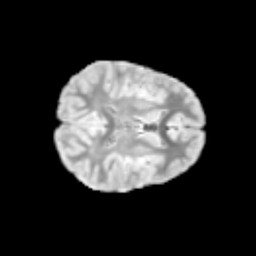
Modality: T2w
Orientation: axial
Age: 9
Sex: female
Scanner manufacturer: siemens
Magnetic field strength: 3 T
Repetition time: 3.8 s
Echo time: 0.07 s